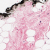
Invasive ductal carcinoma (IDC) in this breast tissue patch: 0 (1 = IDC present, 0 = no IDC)